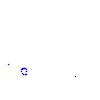
Particle: kaon